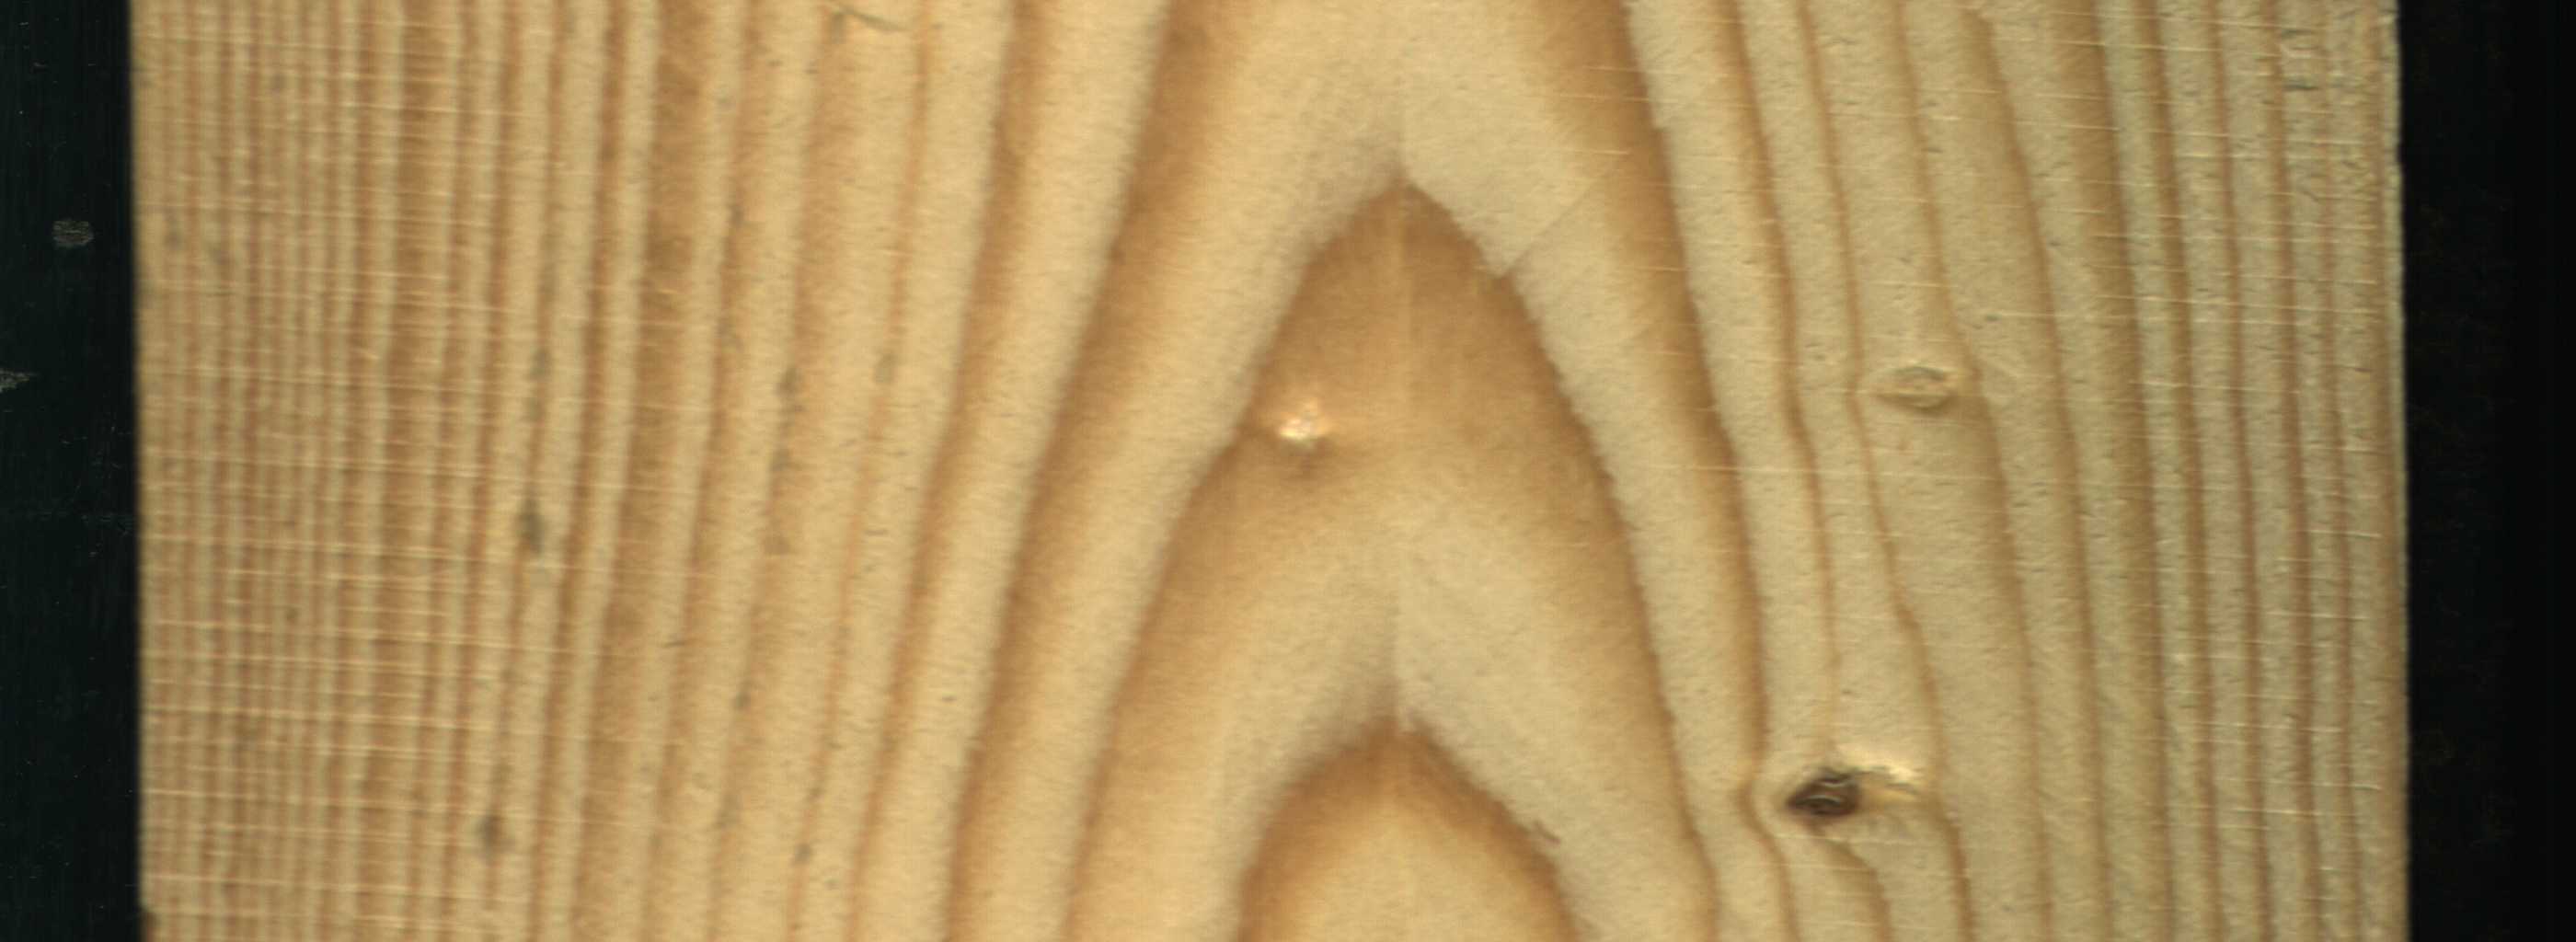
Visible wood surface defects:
Live_Knot